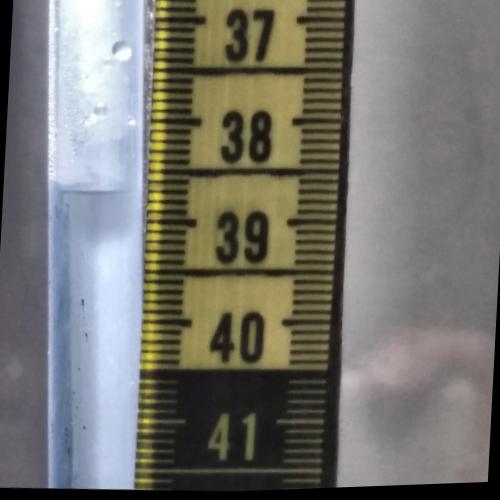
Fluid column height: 38.7 cm